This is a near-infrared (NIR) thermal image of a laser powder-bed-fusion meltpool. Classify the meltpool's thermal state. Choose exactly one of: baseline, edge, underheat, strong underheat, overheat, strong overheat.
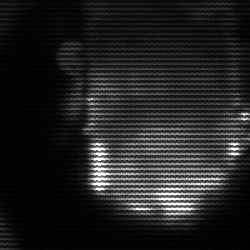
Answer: baseline